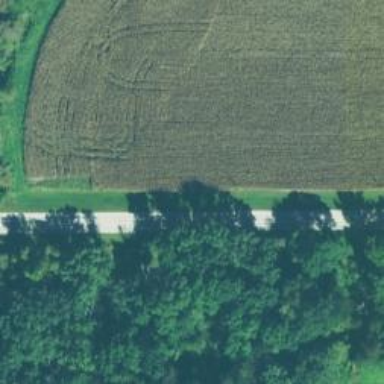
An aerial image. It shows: Tertiary road.